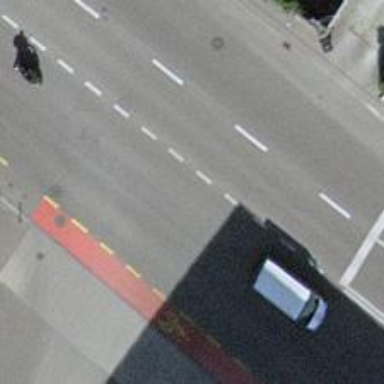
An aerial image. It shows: Road with traffic signals.